Question: When I use border-image with the fill, it isn't filled in as a complete image, but separately, and because of the texture on my fill, it looks bad. What can I do?
'''
<td class="heading">
This is a heading
</td>
<style>
.heading {
padding:10px;
border-style: solid;
border-width: 27px 51px 27px 27px;
-moz-border-image: url('http://img24.imageshack.us/img24/4189/brownfill.png') 27 51 27 27 repeat;
-webkit-border-image: url('http://img24.imageshack.us/img24/4189/brownfill.png') 27 51 27 27 repeat;
-o-border-image: url('http://img24.imageshack.us/img24/4189/brownfill.png') 27 51 27 27 repeat;
border-image: url('http://img24.imageshack.us/img24/4189/brownfill.png') 27 51 27 27 fill repeat;
}
</style>
'''
jsFiddle here: <URL>

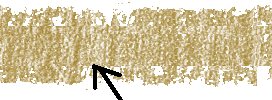
Answer: I must agree with Jefferson that your image is not an ideal choice. The exact answer to your question therfore is "get a different image!"
For further reading, I advice consulting Chris's article: <URL>
In short: the image needs to consist of 9 slices total. 4 for the corners, 4 for the actual borders/sides and 1 for the body of the container (can be blank)
You should also know that your slices will be stretched if your border-width exceeds the height (top/bottom border) or width (left/right border) of your slices. Only the other dimension can be set with the argument repeat/stretch